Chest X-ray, PA view. Patient: 35 years old, sex M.
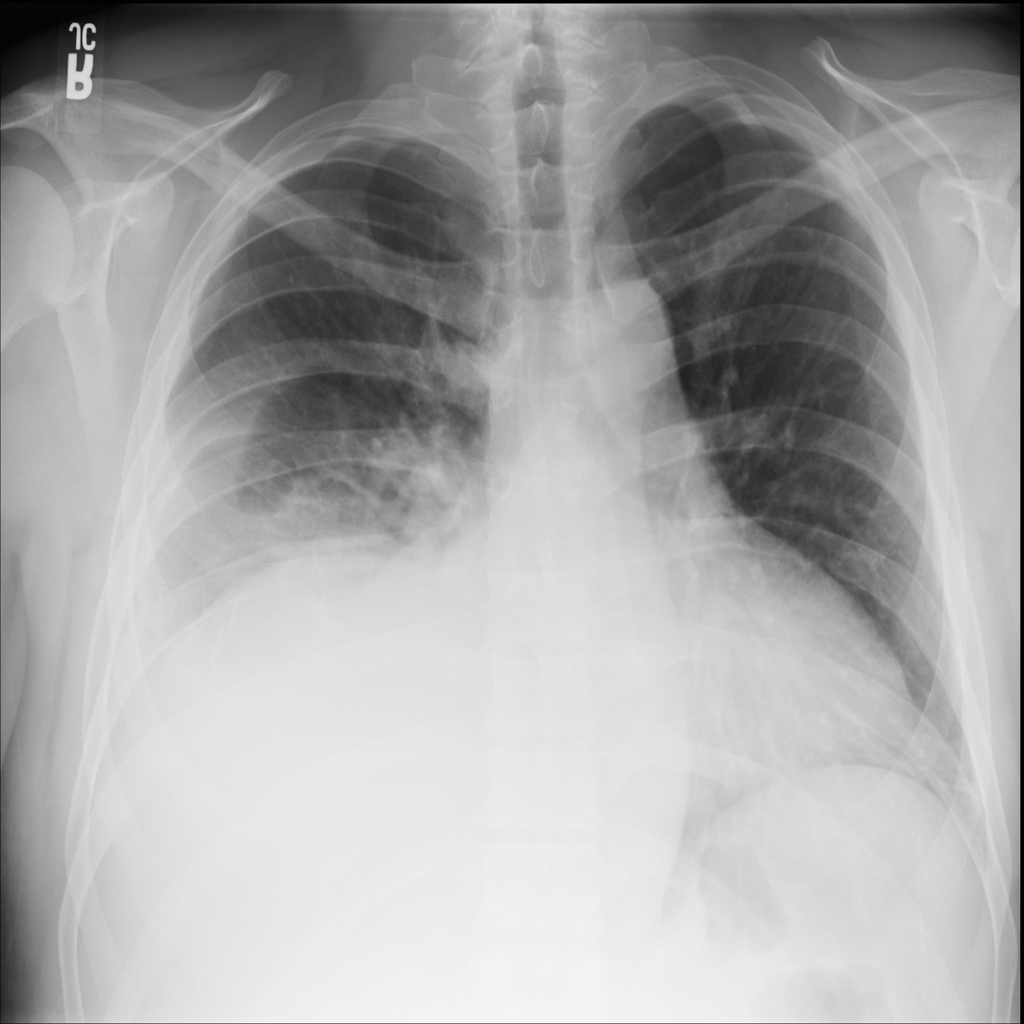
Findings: No Finding